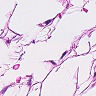
Metastatic tissue present: no